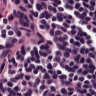
Metastatic tissue present: no